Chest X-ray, PA view. Patient: 56 years old, sex M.
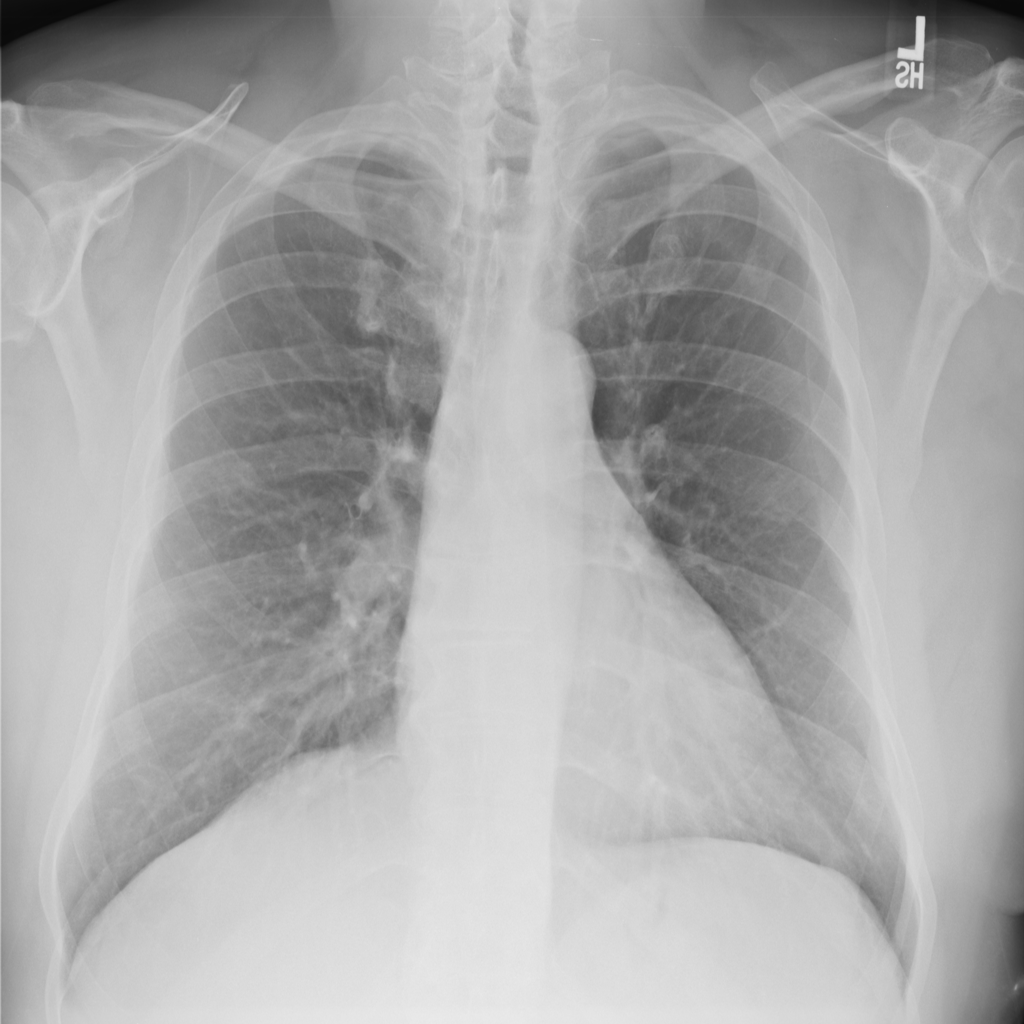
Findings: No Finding